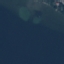
Land use / land cover class: SeaLake